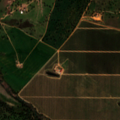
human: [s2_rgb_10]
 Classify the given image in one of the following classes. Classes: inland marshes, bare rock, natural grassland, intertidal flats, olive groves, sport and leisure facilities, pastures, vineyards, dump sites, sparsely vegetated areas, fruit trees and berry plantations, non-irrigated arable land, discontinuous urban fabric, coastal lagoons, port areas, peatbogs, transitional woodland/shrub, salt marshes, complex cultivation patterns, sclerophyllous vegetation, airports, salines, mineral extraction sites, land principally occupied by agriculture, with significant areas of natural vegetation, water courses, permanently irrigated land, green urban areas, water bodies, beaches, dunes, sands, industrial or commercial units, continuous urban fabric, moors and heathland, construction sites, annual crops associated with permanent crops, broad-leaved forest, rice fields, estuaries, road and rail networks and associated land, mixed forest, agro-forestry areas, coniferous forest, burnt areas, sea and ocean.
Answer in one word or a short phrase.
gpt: permanently irrigated land, olive groves, agro-forestry areas